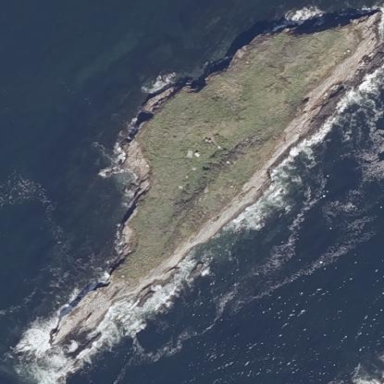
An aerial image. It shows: Island with natural coastline.